Question: Continuing my endeavors in OS development research, I have constructed an almost complete picture in my head. One thing still eludes me.
Here is the basic boot process, from my understanding:
1) BIOS/Bootloader perform necessary checks, initialize everything.
2) The kernel is loaded into RAM.
3) Kernel performs its initializations and starts scheduling tasks.
4) When a task is loaded, it is given a virtual address space in which it resides. Including the .text, .data, .bss, the heap and stack. This task "maintains" its own stack pointer, pointing to its own "virtual" stack.
5) Context switches merely push the register file (all CPU registers), the stack pointer and program counter into some kernel data structure and load another set belonging to another process.
In this abstraction, the kernel is a "mother" process inside of which all other processes are hosted. I tried to convey my best understanding in the following diagram:

Question is, first is this simple model correct?
Second, how is the executable program made aware of its virtual stack? Is it the OS job to calculate the virtual stack pointer and place it in the relevant CPU register? Is the rest of the stack bookkeeping done by CPU pop and push commands?
Does the kernel itself have its own main stack and heap?
Thanks.
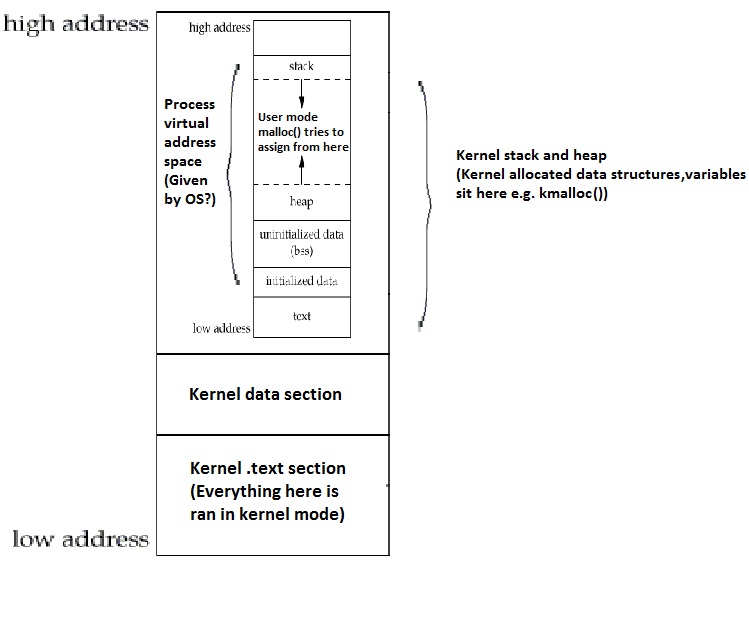
Answer: > Question is, first is this simple model correct?
Your model is extremely simplified but essentially correct - note that the last two parts of your model aren't really considered to be part of the boot process, and the kernel isn't a process. It can be useful to visualize it as one, but it doesn't fit the definition of a process and it doesn't behave like one.
> Second, how is the executable program made aware of its virtual stack?
Is it the OS job to calculate the virtual stack pointer and place it
in the relevant CPU register? Is the rest of the stack bookkeeping
done by CPU pop and push commands?
An executable C program doesn't have to be "aware of its virtual stack." When a C program is compiled into an executable, local variables are usually referenced in relative to the stack pointer - for example, '[ebp - 4]'.
When Linux loads a new program for execution, it uses the <URL> to initialize the CPU's registers. The macro contains the following line:
'''
regs->esp = new_esp;
'''
which will initialize the CPU's stack pointer register to the address that the OS has assigned to the thread's stack.
As you said, once the stack pointer is loaded, assembly commands such as 'pop' and 'push' will change its value. The operating system is responsible for making sure that there are physical pages that correspond to the virtual stack addresses - in programs that use a lot of stack memory, the number of physical pages will grow as the program continues its execution. There is a limit for each process that you can find by using the 'ulimit -a' command (on my machine the maximum stack size is 8MB, or 2KB pages).
> Does the kernel itself have its own main stack and heap?
This is where visualizing the kernel as a process can become confusing. First of all, threads in Linux have a user stack and a kernel stack. They're essentially the same, differing only in protections and location (kernel stack is used when executing in Kernel Mode, and user stack when executing in User Mode).
The kernel itself does not have its own stack. Kernel code is always executed in the context of some thread, and each thread has its own fixed-size (usually 8KB) kernel stack. When a thread moves from User Mode to Kernel Mode, the CPU's stack pointer is updated accordingly. So when kernel code uses local variables, they are stored on the kernel stack of the thread in which they are executing.
During system startup, the <URL> function initializes the kernel 'init' thread, which will then create other kernel threads and begin initializing user programs. So after system startup the CPU's stack pointer will be initialized to point to 'init''s kernel stack.
As far as the heap goes, you can dynamically allocate memory in the kernel using 'kmalloc', which will try to find a free page in memory - its internal implementation uses <URL>.